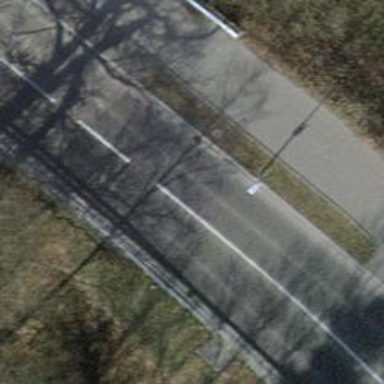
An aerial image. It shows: Asphalt bridge over primary highway with no sidewalk.